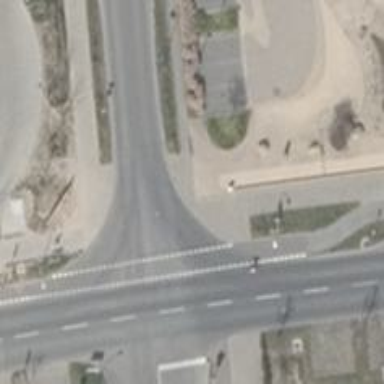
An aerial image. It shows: Road with traffic signals for signaling.